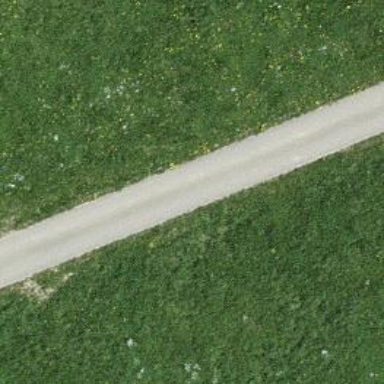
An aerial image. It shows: Unclassified road with grade 2 tracktype.